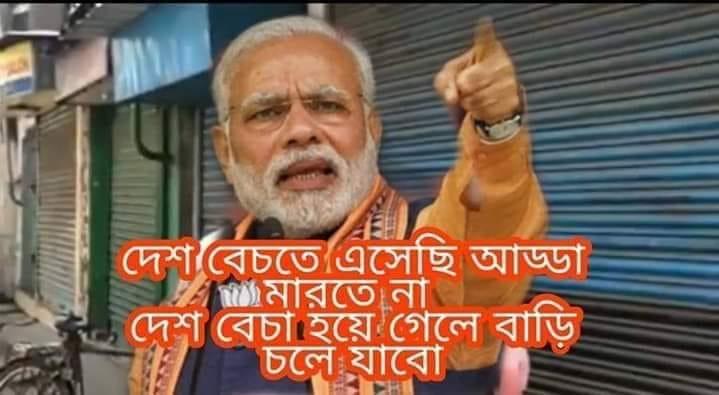
Text: দেশ বেচে এসেছি আড্ডা মারতে না, দেশ বেচা হয়ে গেলে বাড়ি চলে যাবো
Label: Hate
Hate category: Political
Targeted group: Organization